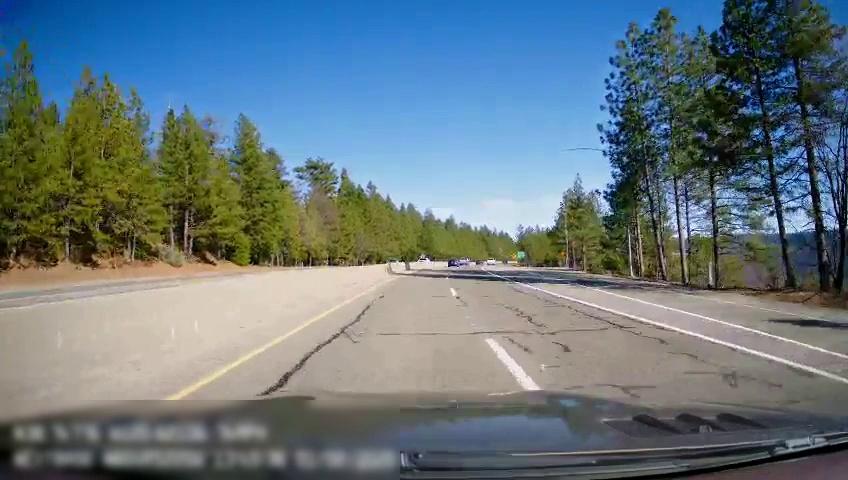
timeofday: Day
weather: Sunny
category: Drivable Space
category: Drivable Space
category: Vehicles | Truck
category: Lanes | Current Lane
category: Lanes | Current Lane
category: Lanes | Alternate Lane
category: Lanes | Alternate Lane
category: Lanes | Alternate Lane
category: Traffic | Signs